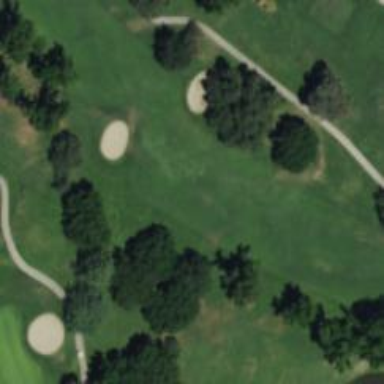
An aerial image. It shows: View of golf hole.